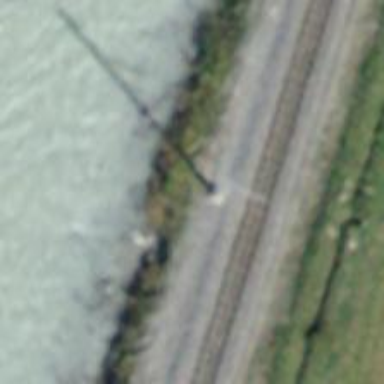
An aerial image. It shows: Catenary mast for power lines.